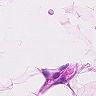
Metastatic tissue present: no